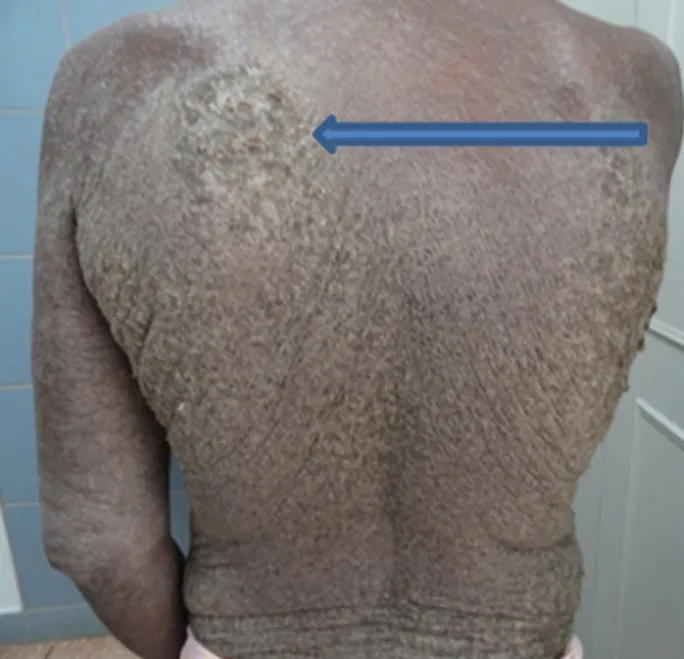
showing thick scales on the back (blue arrow).
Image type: medical_photograph (skin_photograph)